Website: macys
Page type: customer-info-address
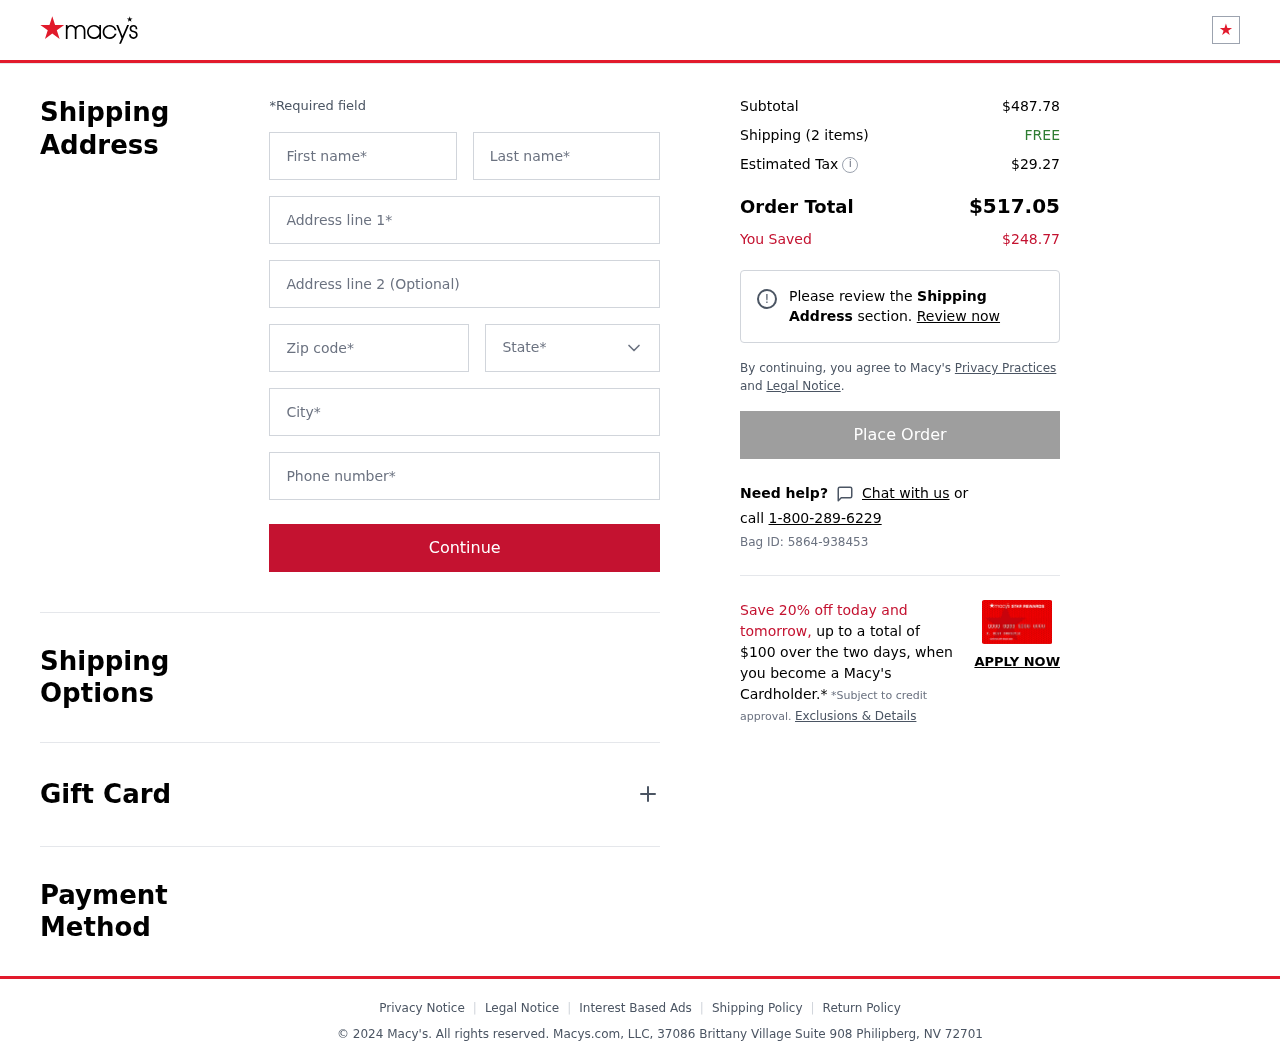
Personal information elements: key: PII_CITY
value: Philipberg
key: PII_FIRSTNAME
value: Frank
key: PII_LASTNAME
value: Freeman
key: PII_PHONE
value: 8392628323
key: PII_POSTCODE
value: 72701
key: PII_STATE
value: Nevada
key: PII_STREET
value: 37086 Brittany Village Suite 908
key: PII_STREET2
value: Suite 179
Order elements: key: ORDER_SUBTOTAL
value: $487.78
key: ORDER_NUM_ITEMS
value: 2
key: ORDER_SHIPPING_COST
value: FREE
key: ORDER_TAX
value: $29.27
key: ORDER_TOTAL
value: $517.05
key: ORDER_SAVINGS
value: $248.77
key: ORDER_BAG_ID
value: Bag ID: 5864-938453